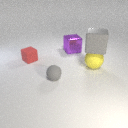
small gray rubber sphere to the left of large yellow rubber sphere